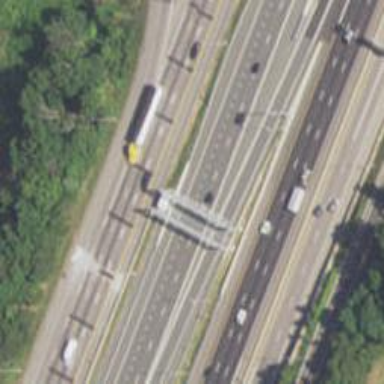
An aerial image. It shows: Toll gantry on the road.